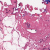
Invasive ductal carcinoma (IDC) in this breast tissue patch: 0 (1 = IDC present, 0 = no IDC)